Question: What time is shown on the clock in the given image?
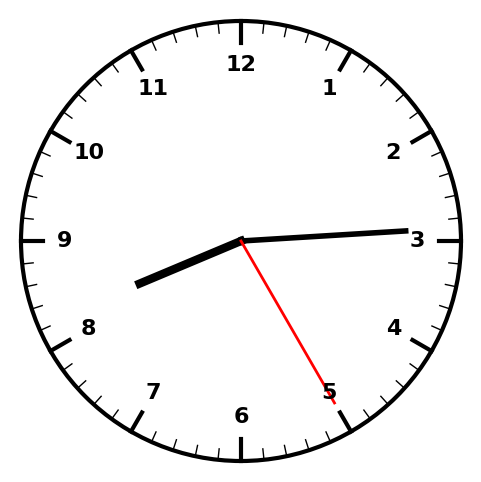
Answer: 08:14:25